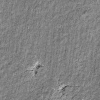
Atmospheric dust classification: not_dusty